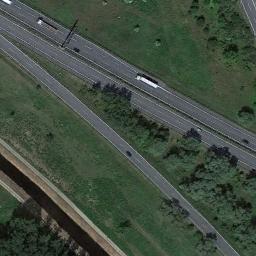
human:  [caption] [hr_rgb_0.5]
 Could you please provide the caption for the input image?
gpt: There are few cars on the motorway .

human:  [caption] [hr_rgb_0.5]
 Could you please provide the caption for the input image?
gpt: The freeway goes through the grass with some trees .

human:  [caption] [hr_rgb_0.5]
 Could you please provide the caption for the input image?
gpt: A bifurcated freeway goes through the lawn with some trees and a river beside .

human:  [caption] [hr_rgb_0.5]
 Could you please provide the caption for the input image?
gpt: There is another straight freeway beside a curved freeway, There are many cars on the freeway, There are large green lawns and green trees around the freeway .

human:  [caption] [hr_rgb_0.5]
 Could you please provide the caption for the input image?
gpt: There are green lawns and trees beside the freeway .